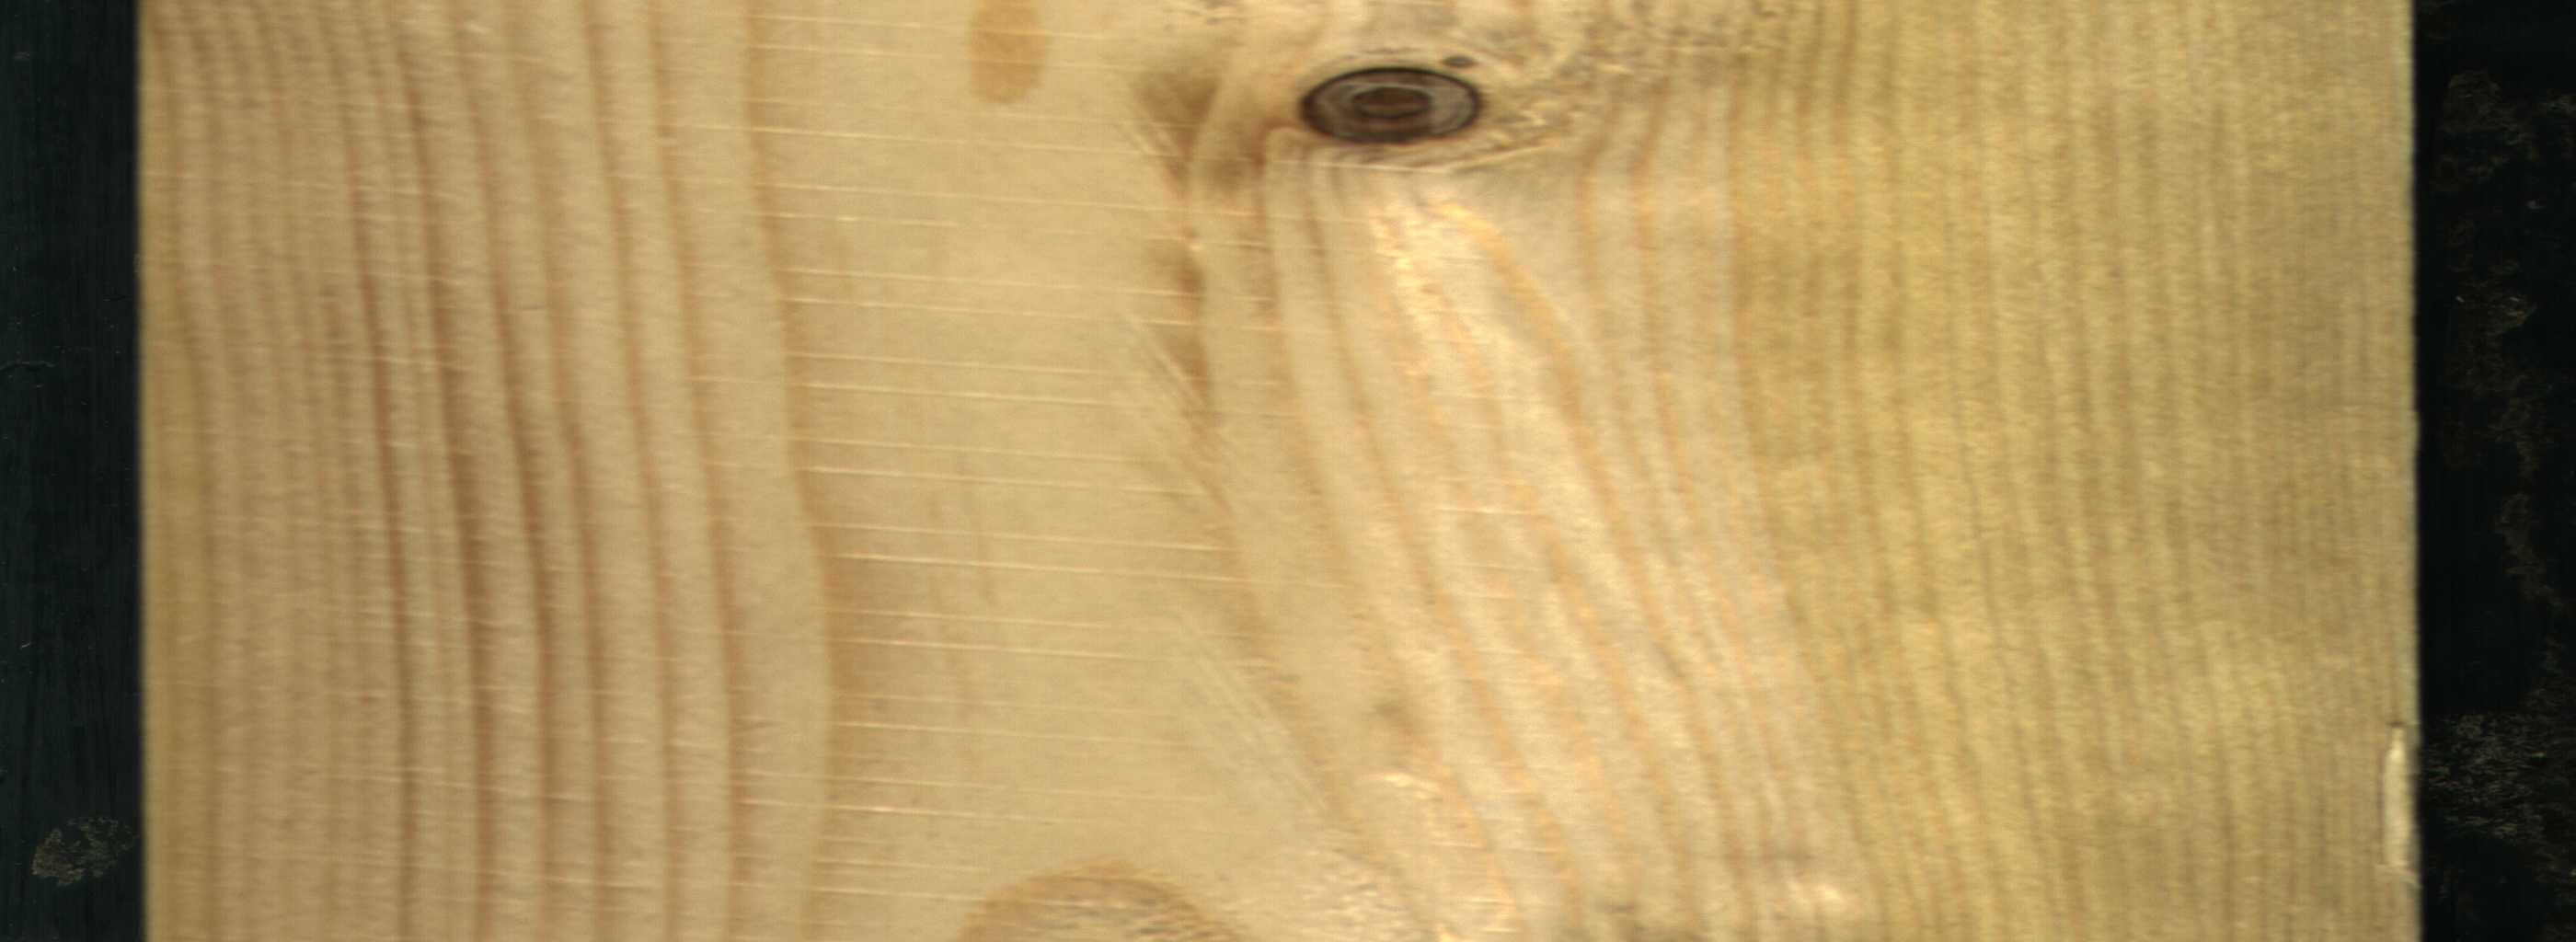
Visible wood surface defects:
Dead_Knot